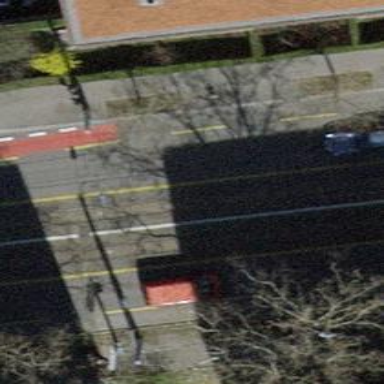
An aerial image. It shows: Tertiary road with asphalt surface. There are sidewalks on both sides and tram lane with embedded rails.